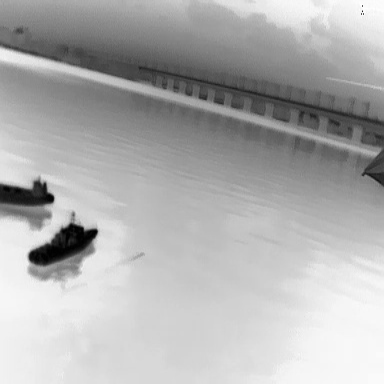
There are two objects shown in the infrared image, including a liner, and a warship.